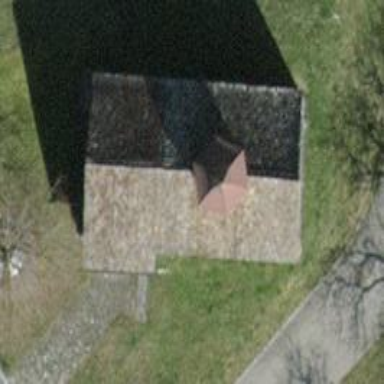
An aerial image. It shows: Bell tower that is man-made.